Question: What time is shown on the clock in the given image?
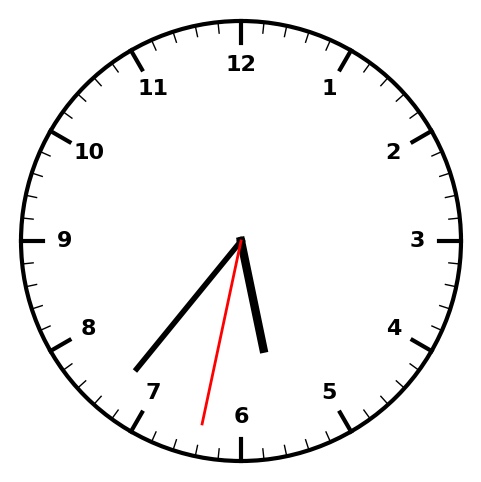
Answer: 05:36:32